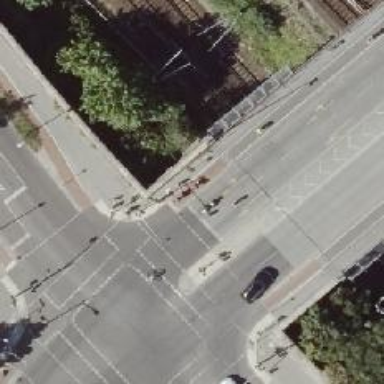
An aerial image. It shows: Tertiary road on bridge with asphalt surface. The road has lane markings and there is cycle track alongside with sidewalks on both sides.